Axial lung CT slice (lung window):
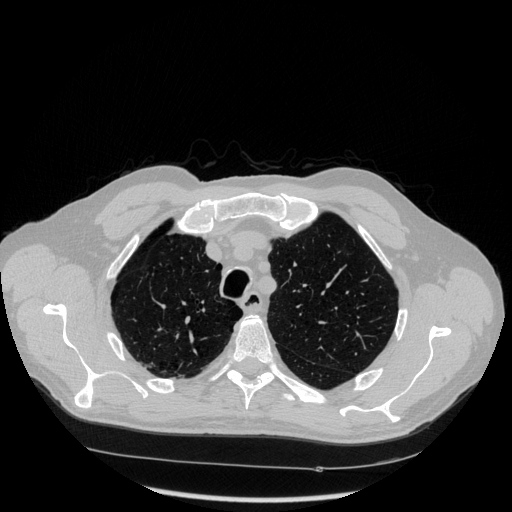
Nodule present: no